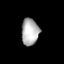
Tissue: lung
Cell type: Endothelial cells
Senescence score: 0.6212
Nuclear area (px): 460
Mean DAPI intensity: 177.42